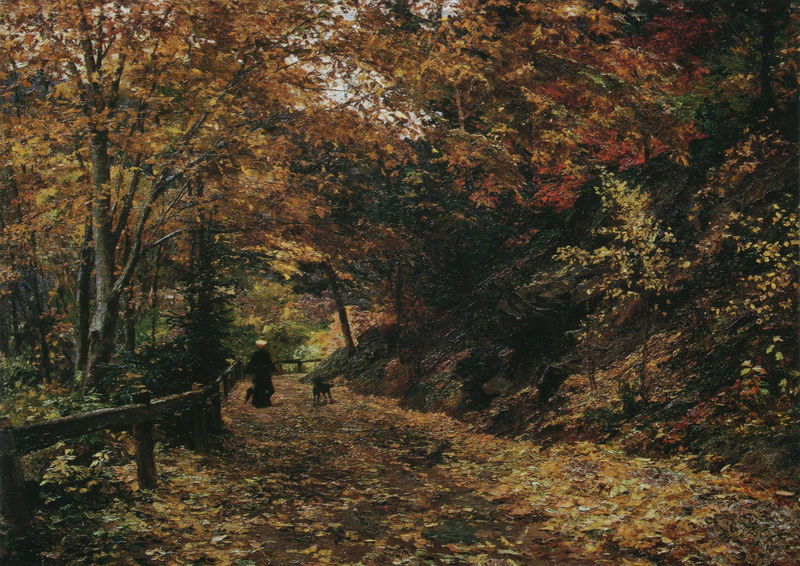
Titel: Fallendes Laub
Künstler: Olga Wisinger-Florian
Standort: Wien
Institution: Österreichische Galerie Belvedere
Schlagwörter: baum, berg, blau, blätter, dunkel, felsen, gemälde, himmel, laub, mann, schatten, bäume, gelb, grün, impressionismus, landschaft, ocker, äste, braun, bunt, frankreich, frau, hintergrund, holz, hut, kleid, licht, orange, rücken, schwarz, strasse, vordergrund, weiss, dame, gassi, hund, hunde, regenschirm, rot, schirm, tier, weg, zaun, malerei, mütze, mensch, stein, bild, öl, ast, birke, erde, gräser, hügel, nass, natur, strauch, brüstung, gehen, pfad, sträucher, mantel, blatt, person, pflanzen, wald, ruhe, biegung, abhang, laufen, fels, hang, tag, steil, herbst, spazieren, holzzaun, böschung, stämme, wild, kopftuch, monet, manet, balken, geländer, impression, pfosten, foto, regen, bruan, spaziergang, geld, moos, baun, leinwand, laubbaum, tanne, kurve, entspannung, geäst, laubwald, eiche, heimelig, spaziergänger, färbung, waldweg, buche, herbstlich, matisse, olivgrün, wanderin, erholung, feucht, zwei hunde, spatziergang, herbstfärbung, hernst, blätterfärbung, herbstspaziergang, herbststimmung, mann hund, spaziegänger, waldspaziergang, bunte blätter, schattebn, waödweg